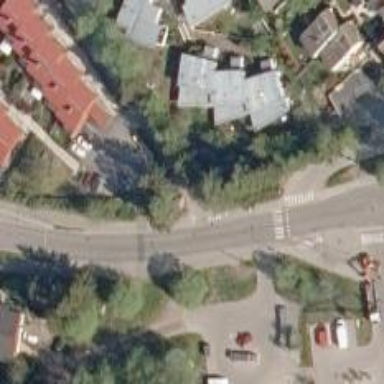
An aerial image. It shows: Road with "give way" sign.